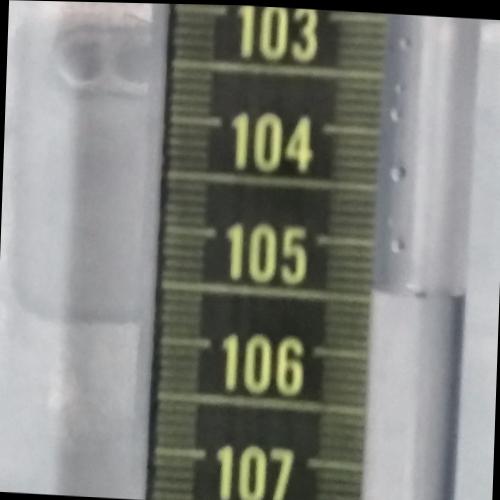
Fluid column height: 105.4 cm